Field crop: maize
Growth stage: 2
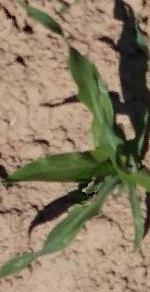
Species: maize